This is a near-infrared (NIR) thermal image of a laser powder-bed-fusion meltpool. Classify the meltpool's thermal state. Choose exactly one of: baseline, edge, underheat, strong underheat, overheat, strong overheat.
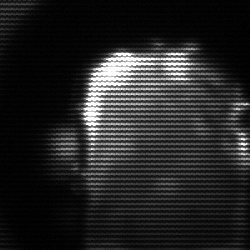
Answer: baseline